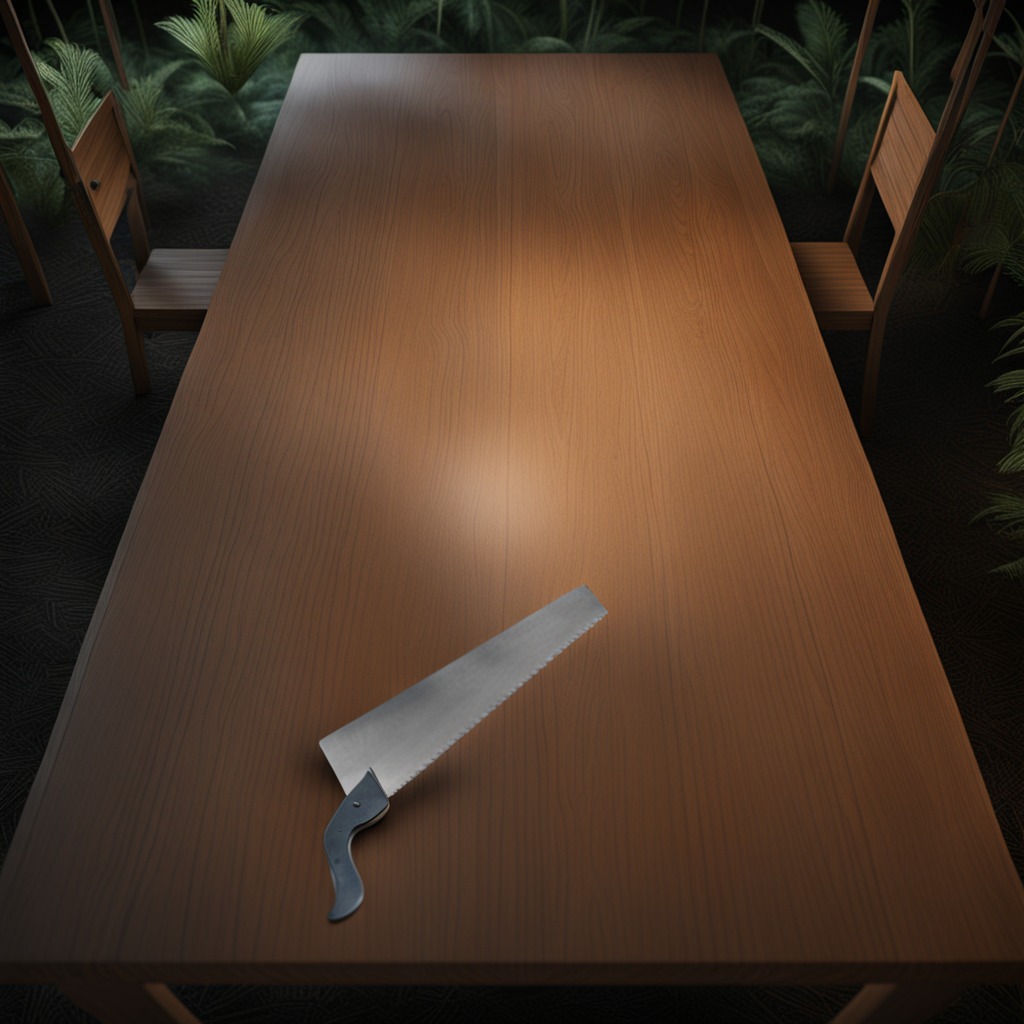
A handheld metal saw is lying on a wooden table inside a jungle field workshop tent at night.